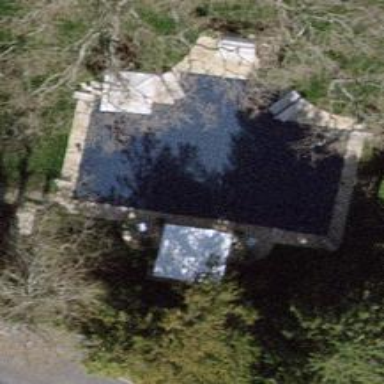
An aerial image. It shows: Swimming pool located in leisure land.